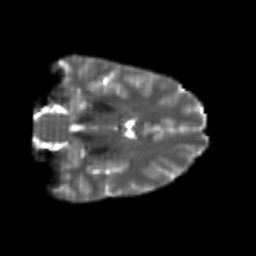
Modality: T2w
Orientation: coronal
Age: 24
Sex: female
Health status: healthy
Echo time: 0.074 s